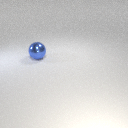
large blue metal sphere